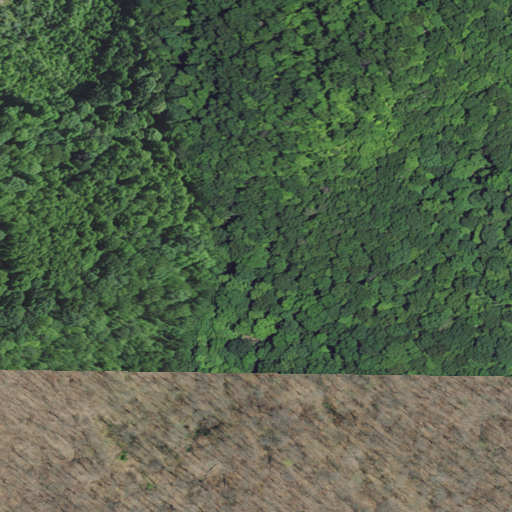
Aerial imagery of gap in Kentucky named Parker Gap containing deciduous forest and evergreen forest